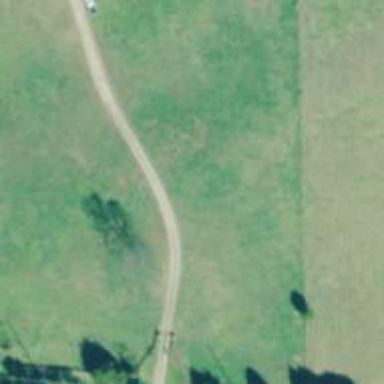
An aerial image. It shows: Driveway leading to service road.